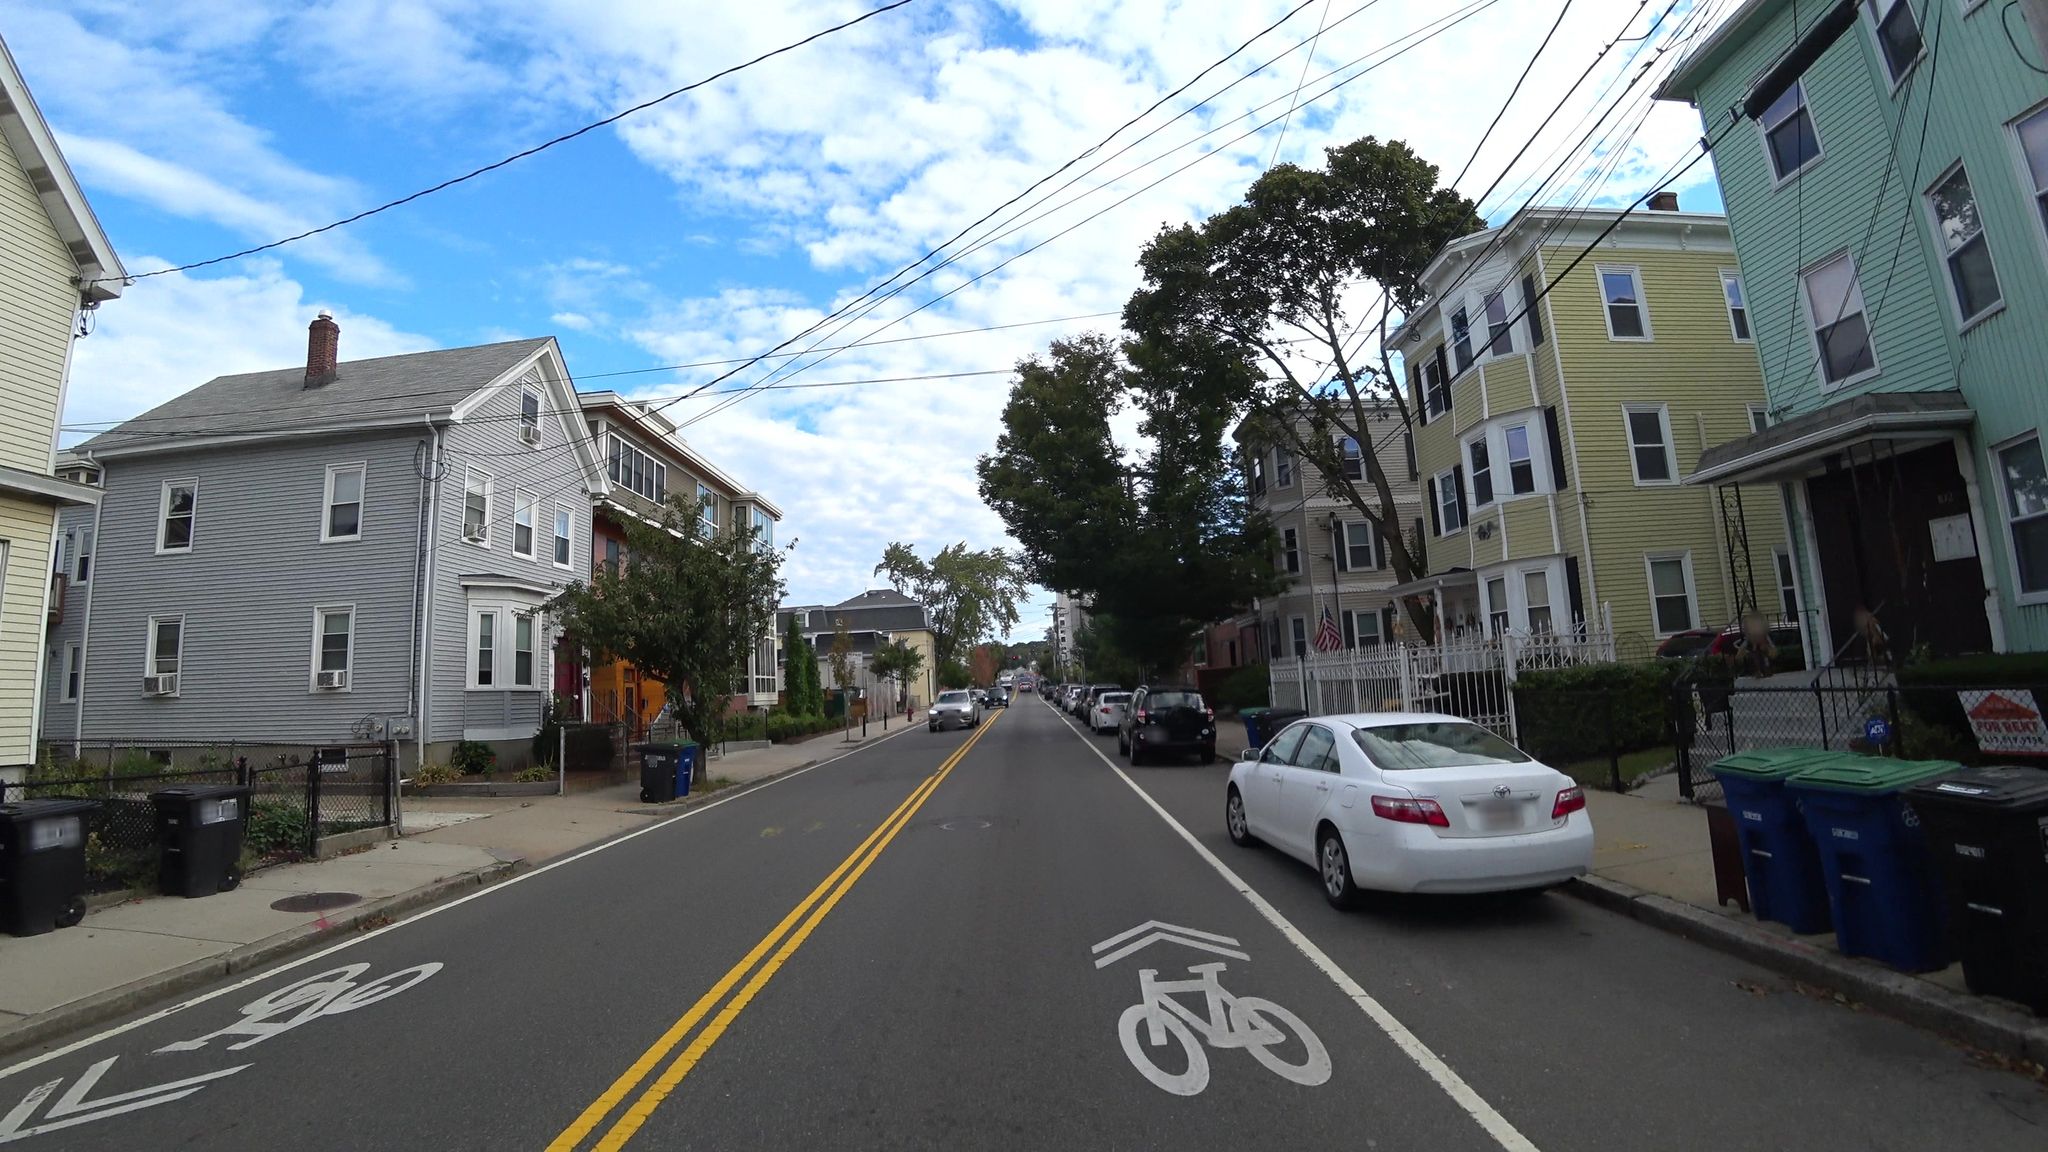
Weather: cloudy
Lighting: day
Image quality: good
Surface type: driving surface
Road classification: secondary
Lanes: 2
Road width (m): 15.2
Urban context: urban centre
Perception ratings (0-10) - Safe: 8.42, Lively: 8.3, Beautiful: 7.18, Boring: 1.53, Depressing: 0.99, Wealthy: 7.45